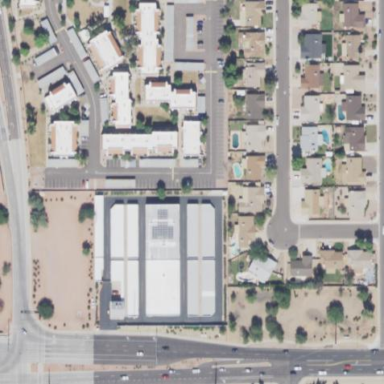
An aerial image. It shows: Storage rental shop.